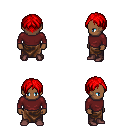
a pixel art fantasy rpg character, male body template, human, dark skin, maroon long-sleeve shirt, robe skirt, red parted hairstyle, maroon shoes, four views (front, back, left, right), 2x2 character sprite sheet, small pixel art, hard edges, no anti-aliasing